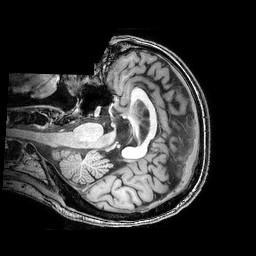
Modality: T1w
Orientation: axial
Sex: male
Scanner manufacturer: philips
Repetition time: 0.008147 s
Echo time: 0.00375 s